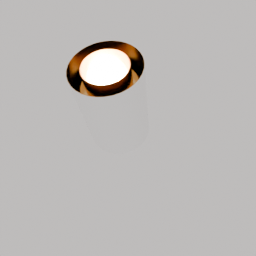
Label: lighting